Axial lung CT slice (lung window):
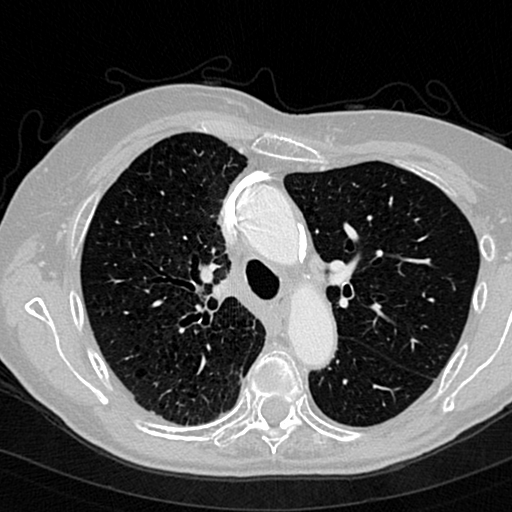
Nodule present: no